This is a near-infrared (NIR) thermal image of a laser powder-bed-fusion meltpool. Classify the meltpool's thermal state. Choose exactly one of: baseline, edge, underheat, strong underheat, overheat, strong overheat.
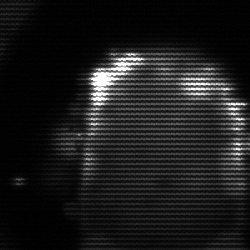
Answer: baseline